Interaction volume radius: 5 \u00c5
Interaction volume height: 10 \u00c5
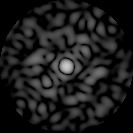
Disorder parameter: 0.8431